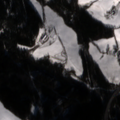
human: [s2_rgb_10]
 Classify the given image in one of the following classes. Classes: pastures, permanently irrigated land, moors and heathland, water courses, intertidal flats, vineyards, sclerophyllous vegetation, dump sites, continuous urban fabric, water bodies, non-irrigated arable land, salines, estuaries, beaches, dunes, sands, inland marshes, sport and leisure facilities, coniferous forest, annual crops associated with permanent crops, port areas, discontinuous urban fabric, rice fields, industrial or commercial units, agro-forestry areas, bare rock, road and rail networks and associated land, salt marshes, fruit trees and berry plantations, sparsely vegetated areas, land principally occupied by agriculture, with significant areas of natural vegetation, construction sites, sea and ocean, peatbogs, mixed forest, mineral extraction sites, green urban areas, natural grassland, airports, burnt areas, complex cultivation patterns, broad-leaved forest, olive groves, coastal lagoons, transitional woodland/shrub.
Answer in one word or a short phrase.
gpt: pastures, complex cultivation patterns, coniferous forest, mixed forest